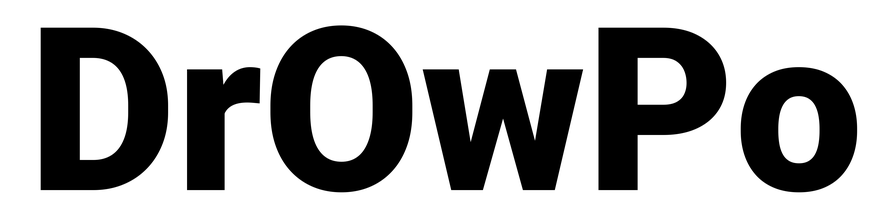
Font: Roboto_Black